Field crop: maize
Growth stage: 2
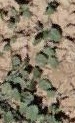
Species: convolvulus